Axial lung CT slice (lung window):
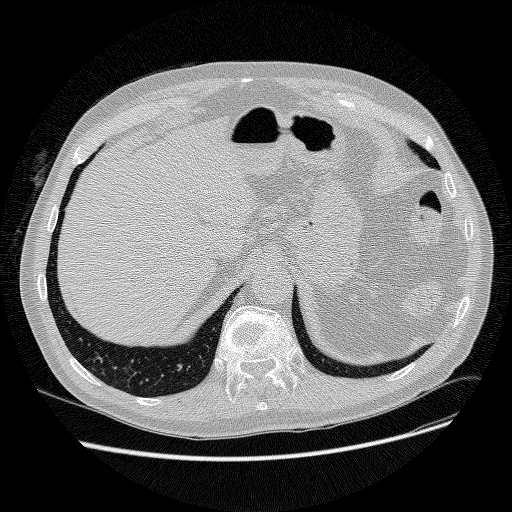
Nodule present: no